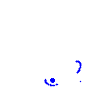
Particle: pion